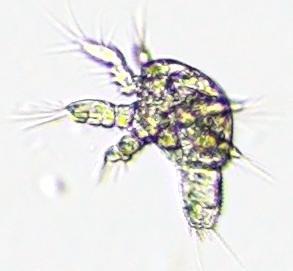
Label: Zooplankton